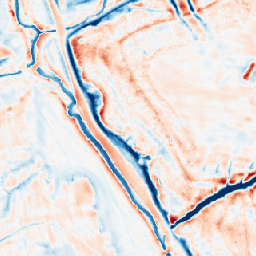
Category: edge_preserving
Decomposition family: bilateral
Decomposition parameters: d: 21
sigma_color: 50
sigma_space: 50
Upsampling method: nearest
Upsampling parameters: scale: 8
Upsampling scale: 8